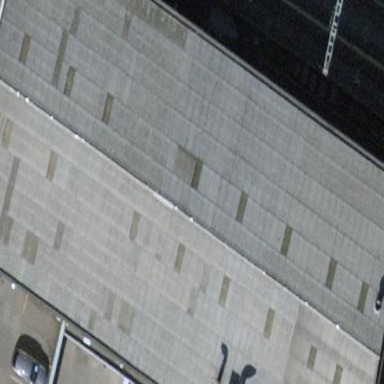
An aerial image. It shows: Industrial building with pitched roof.